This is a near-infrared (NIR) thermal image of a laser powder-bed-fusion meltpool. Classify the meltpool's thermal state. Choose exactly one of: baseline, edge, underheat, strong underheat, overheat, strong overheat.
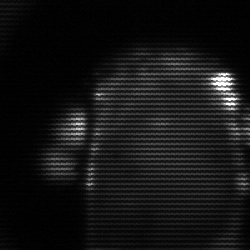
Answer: baseline